Field crop: maize
Growth stage: 2
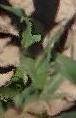
Species: maize